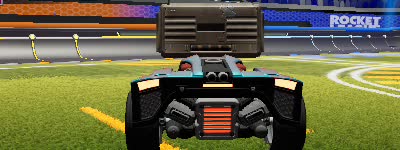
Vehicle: breakout